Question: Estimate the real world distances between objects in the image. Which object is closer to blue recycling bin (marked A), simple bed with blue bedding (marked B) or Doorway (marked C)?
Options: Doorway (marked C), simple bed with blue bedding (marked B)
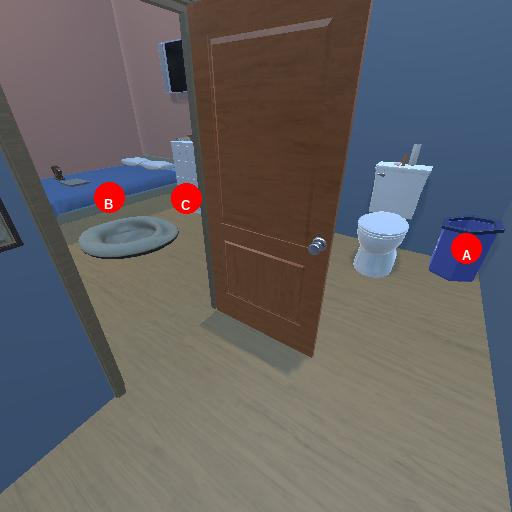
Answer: Doorway (marked C)